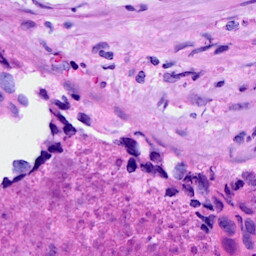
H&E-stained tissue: Breast